Question: I have no clue why users with 'Staff status' don't see all apps. As 'Superuser' I can see all 3 apps installed:
- - -
As a user with 'Staffstatus' I have only 'Backoffice' available. For each app I did in 'admin.py':
'''
from django.contrib import admin
from <AppName>.models import <Class1, Class2, ...>
...
...
admin.site.register(Class1)
admin.site.register(Class2)
...
admin.site.register(ClassN)
'''
Here is a screenshot of the Permissions area:

Where are polls? Where is backend?
So what am I missing?
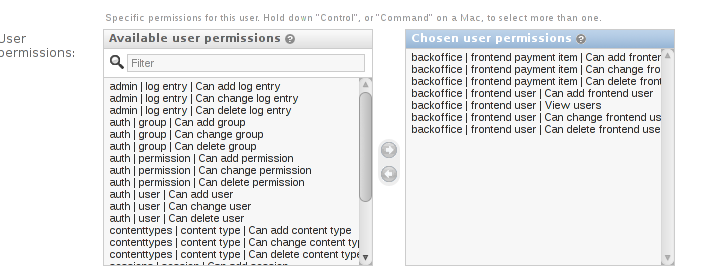
Answer: Sorry to disappoint everyone, but after a lot of searching and trial and error, I found out the right solution was to add to all the model Classes in the 'backend.models' the following:
'''
class Meta:
app_label = 'backend'
'''
Now these models are visible in the admin interface when 'admin.autodiscover' is called.